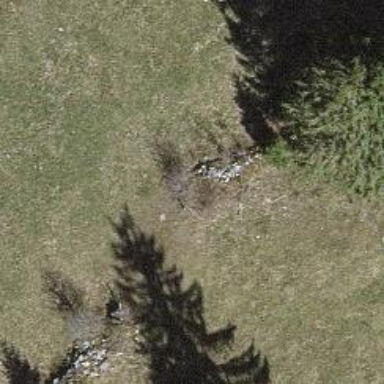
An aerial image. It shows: Wall made of dry stone.